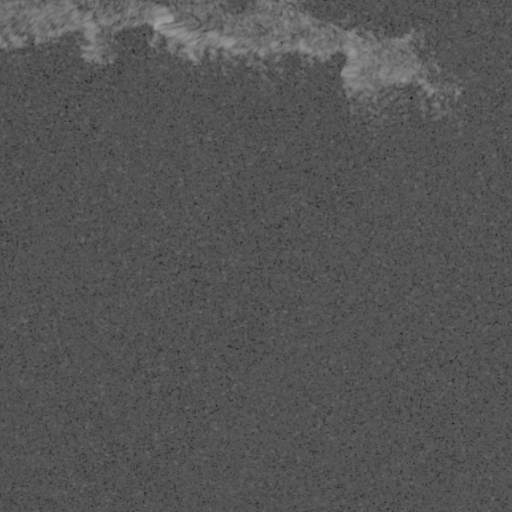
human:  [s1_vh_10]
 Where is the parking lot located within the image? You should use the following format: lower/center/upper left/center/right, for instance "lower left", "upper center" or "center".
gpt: The parking lot is located in the upper center of the image.
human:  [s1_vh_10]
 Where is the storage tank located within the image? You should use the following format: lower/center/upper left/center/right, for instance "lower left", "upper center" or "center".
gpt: The storage tank is located in the upper right of the image.
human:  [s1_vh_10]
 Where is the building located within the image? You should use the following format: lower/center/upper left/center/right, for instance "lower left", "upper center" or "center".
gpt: The building is located in the upper right of the image.
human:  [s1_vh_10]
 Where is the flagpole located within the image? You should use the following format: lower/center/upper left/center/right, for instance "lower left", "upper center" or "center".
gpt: The flagpole is located in the upper center of the image.
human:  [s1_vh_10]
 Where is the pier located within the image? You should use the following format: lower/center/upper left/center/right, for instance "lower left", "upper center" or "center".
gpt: The pier is located in the upper right of the image.
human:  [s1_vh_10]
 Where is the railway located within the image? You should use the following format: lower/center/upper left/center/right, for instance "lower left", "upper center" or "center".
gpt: The railway is located in the upper right of the image.
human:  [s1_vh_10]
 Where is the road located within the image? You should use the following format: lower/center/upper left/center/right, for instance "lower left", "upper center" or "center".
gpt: The road is located in the upper of the image.
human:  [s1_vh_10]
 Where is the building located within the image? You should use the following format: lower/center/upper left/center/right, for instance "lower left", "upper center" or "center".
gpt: The building is located in the upper right of the image.
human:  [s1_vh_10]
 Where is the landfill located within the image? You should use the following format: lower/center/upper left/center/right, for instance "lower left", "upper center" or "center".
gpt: There is no landfill in the image.

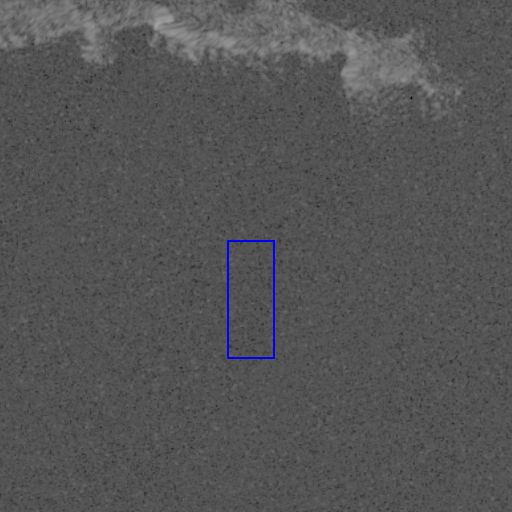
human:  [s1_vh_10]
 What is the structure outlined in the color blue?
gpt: There is no blue outline.
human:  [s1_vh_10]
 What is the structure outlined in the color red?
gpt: There is no structure outlined in red.